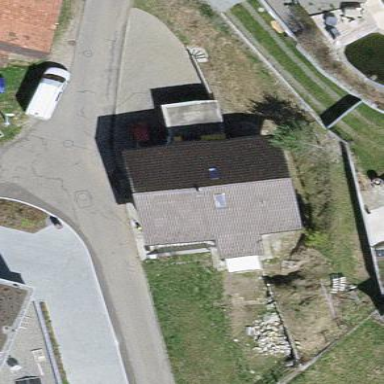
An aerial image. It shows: Simple house.